Field crop: tomato
Growth stage: 1
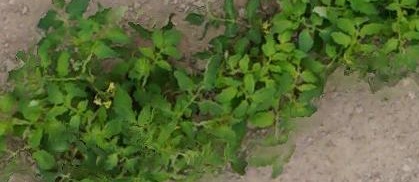
Species: tomato